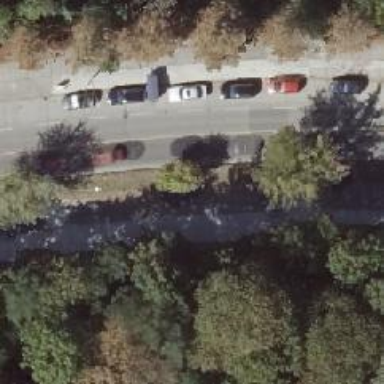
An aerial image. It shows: Secondary road with concrete surface. There is parallel parking on the right lane.